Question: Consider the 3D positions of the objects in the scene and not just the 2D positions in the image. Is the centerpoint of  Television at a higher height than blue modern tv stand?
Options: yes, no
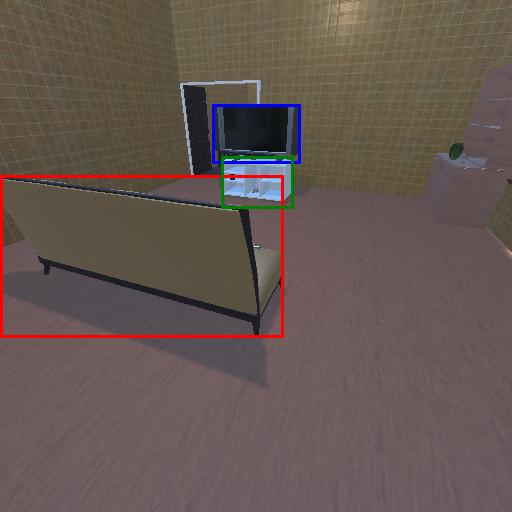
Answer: yes